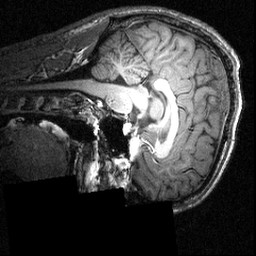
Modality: T1w
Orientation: sagittal
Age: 22
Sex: male
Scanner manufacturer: siemens
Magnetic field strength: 3.951 T
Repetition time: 1.5 s
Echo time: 0.00335 s